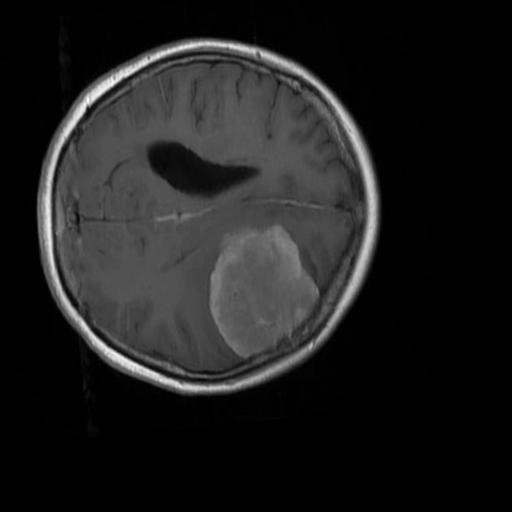
Label: brain_menin